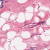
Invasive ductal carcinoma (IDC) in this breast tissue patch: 0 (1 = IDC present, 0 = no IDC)